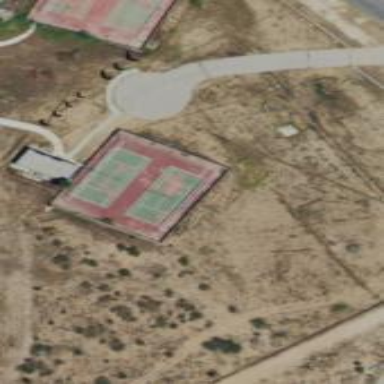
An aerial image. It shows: Tennis court in leisure pitch.